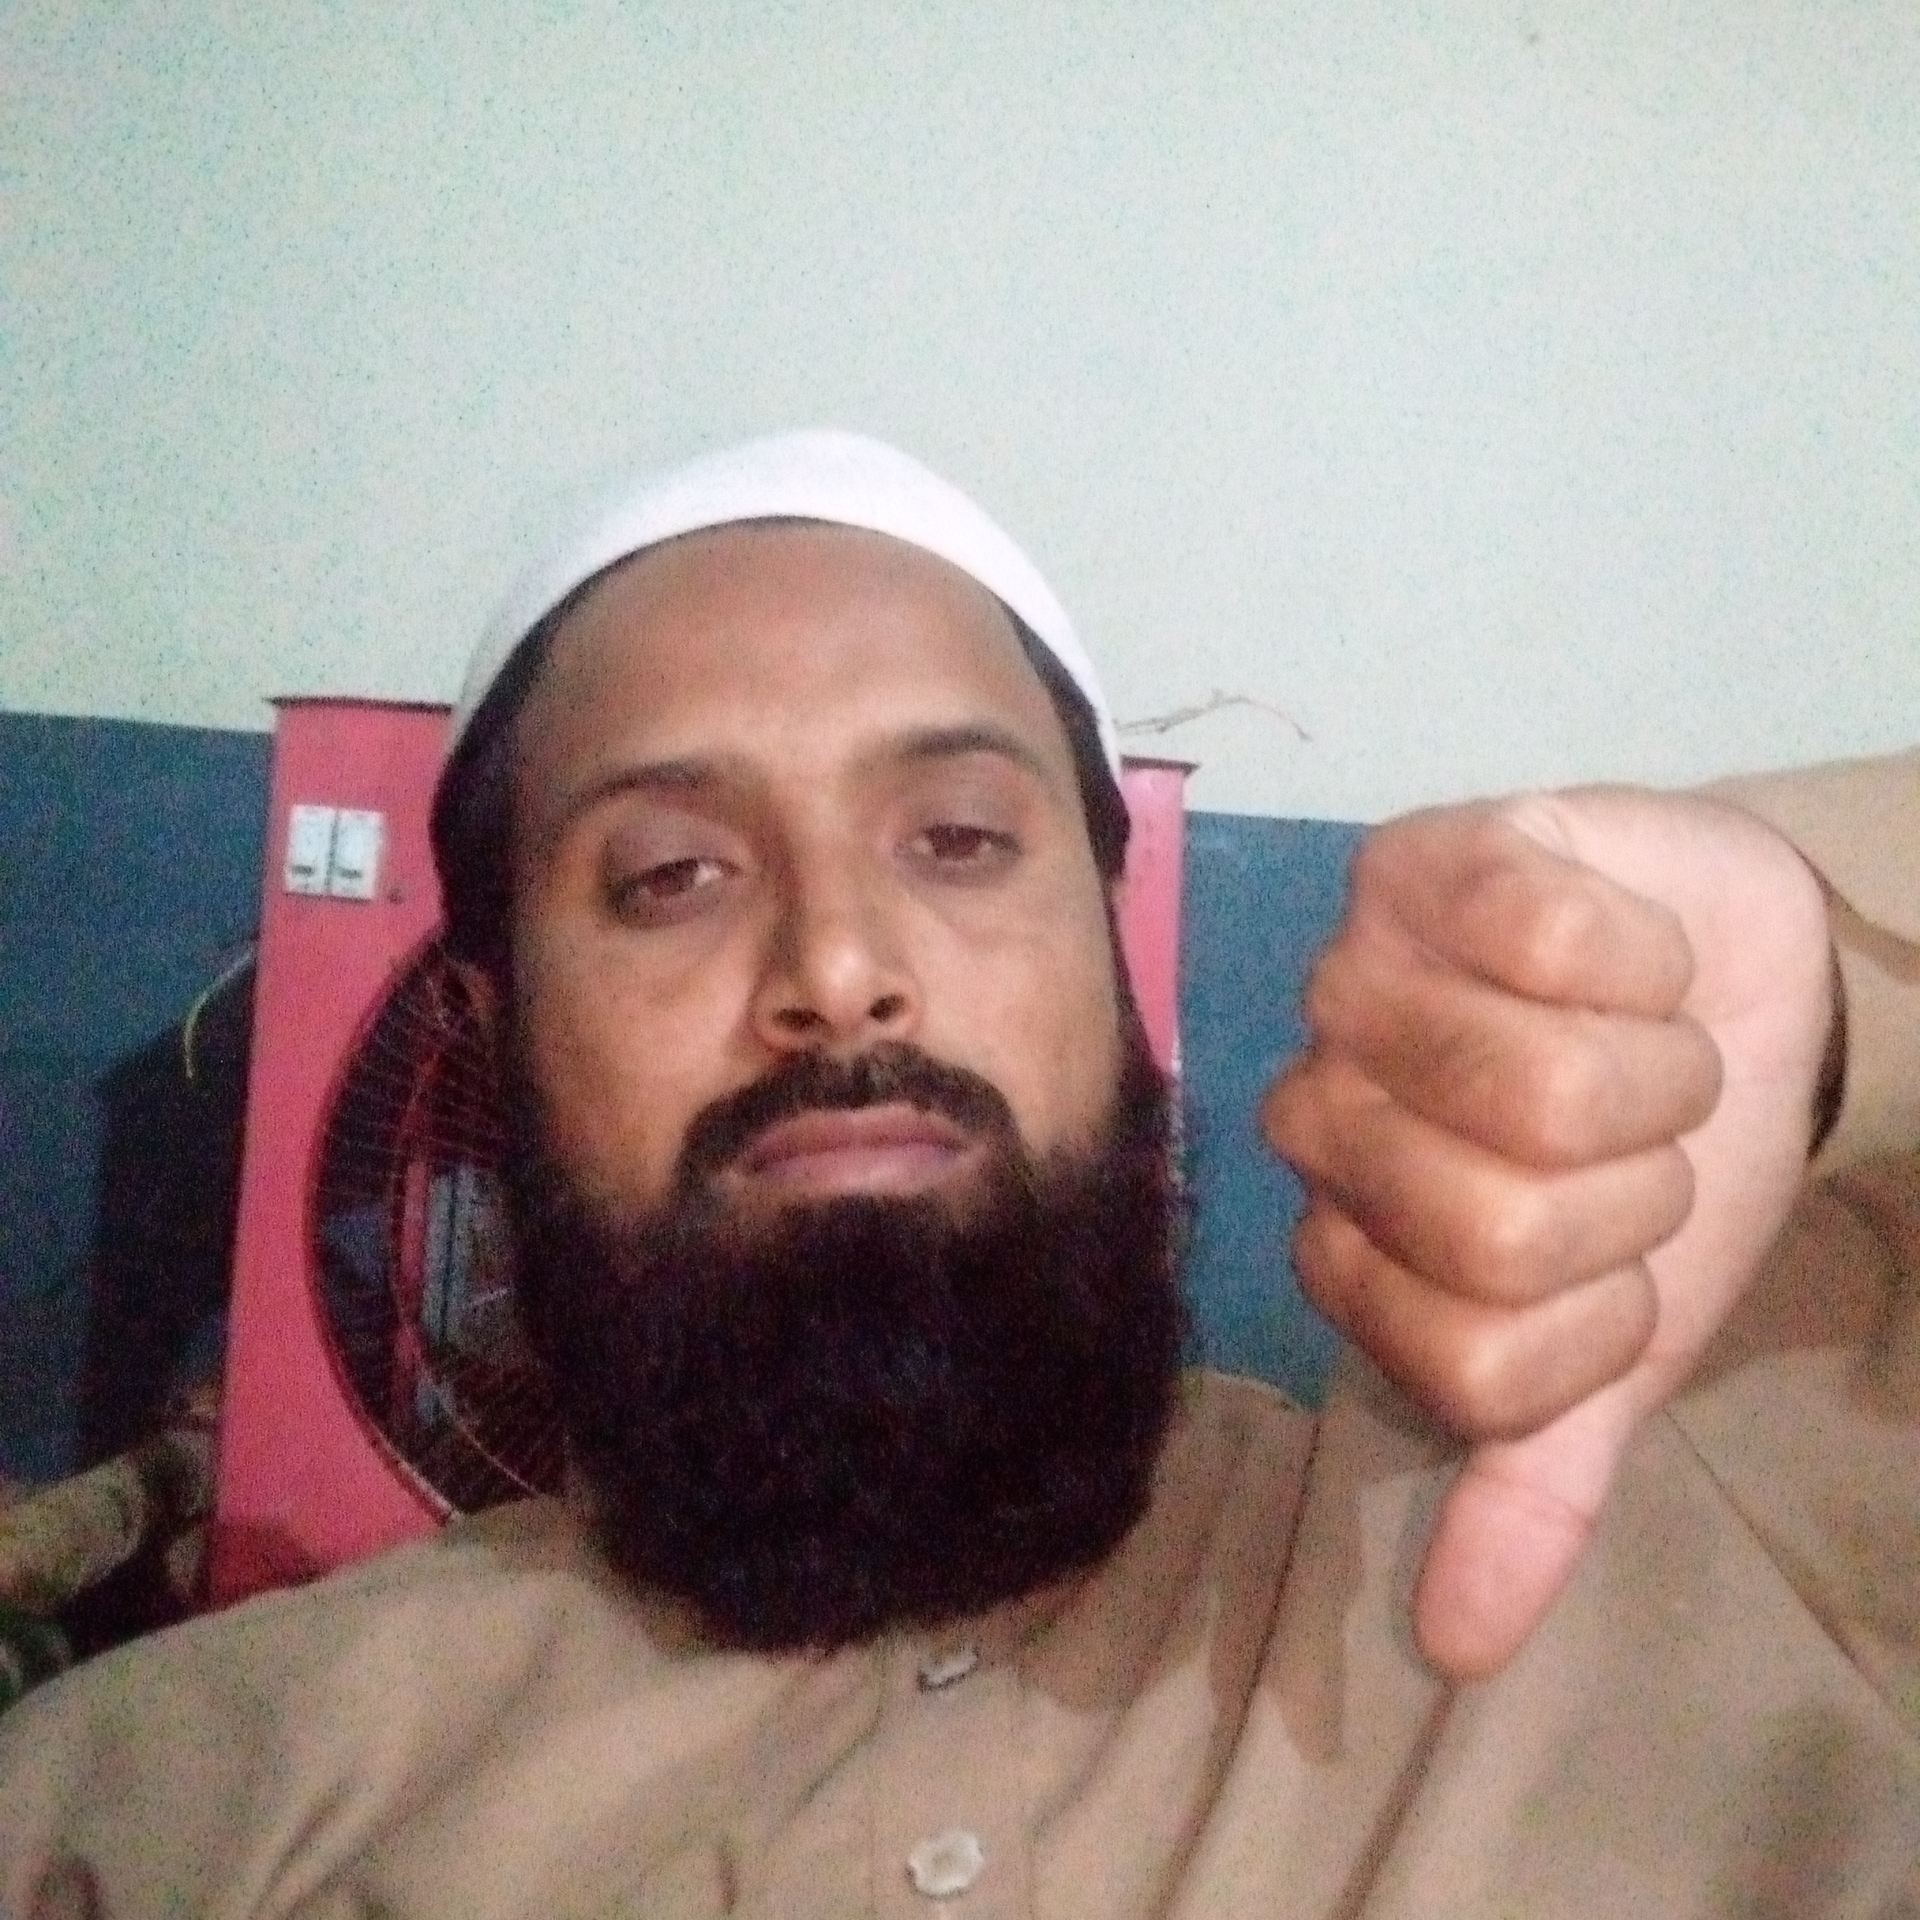
Label: noise